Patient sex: F
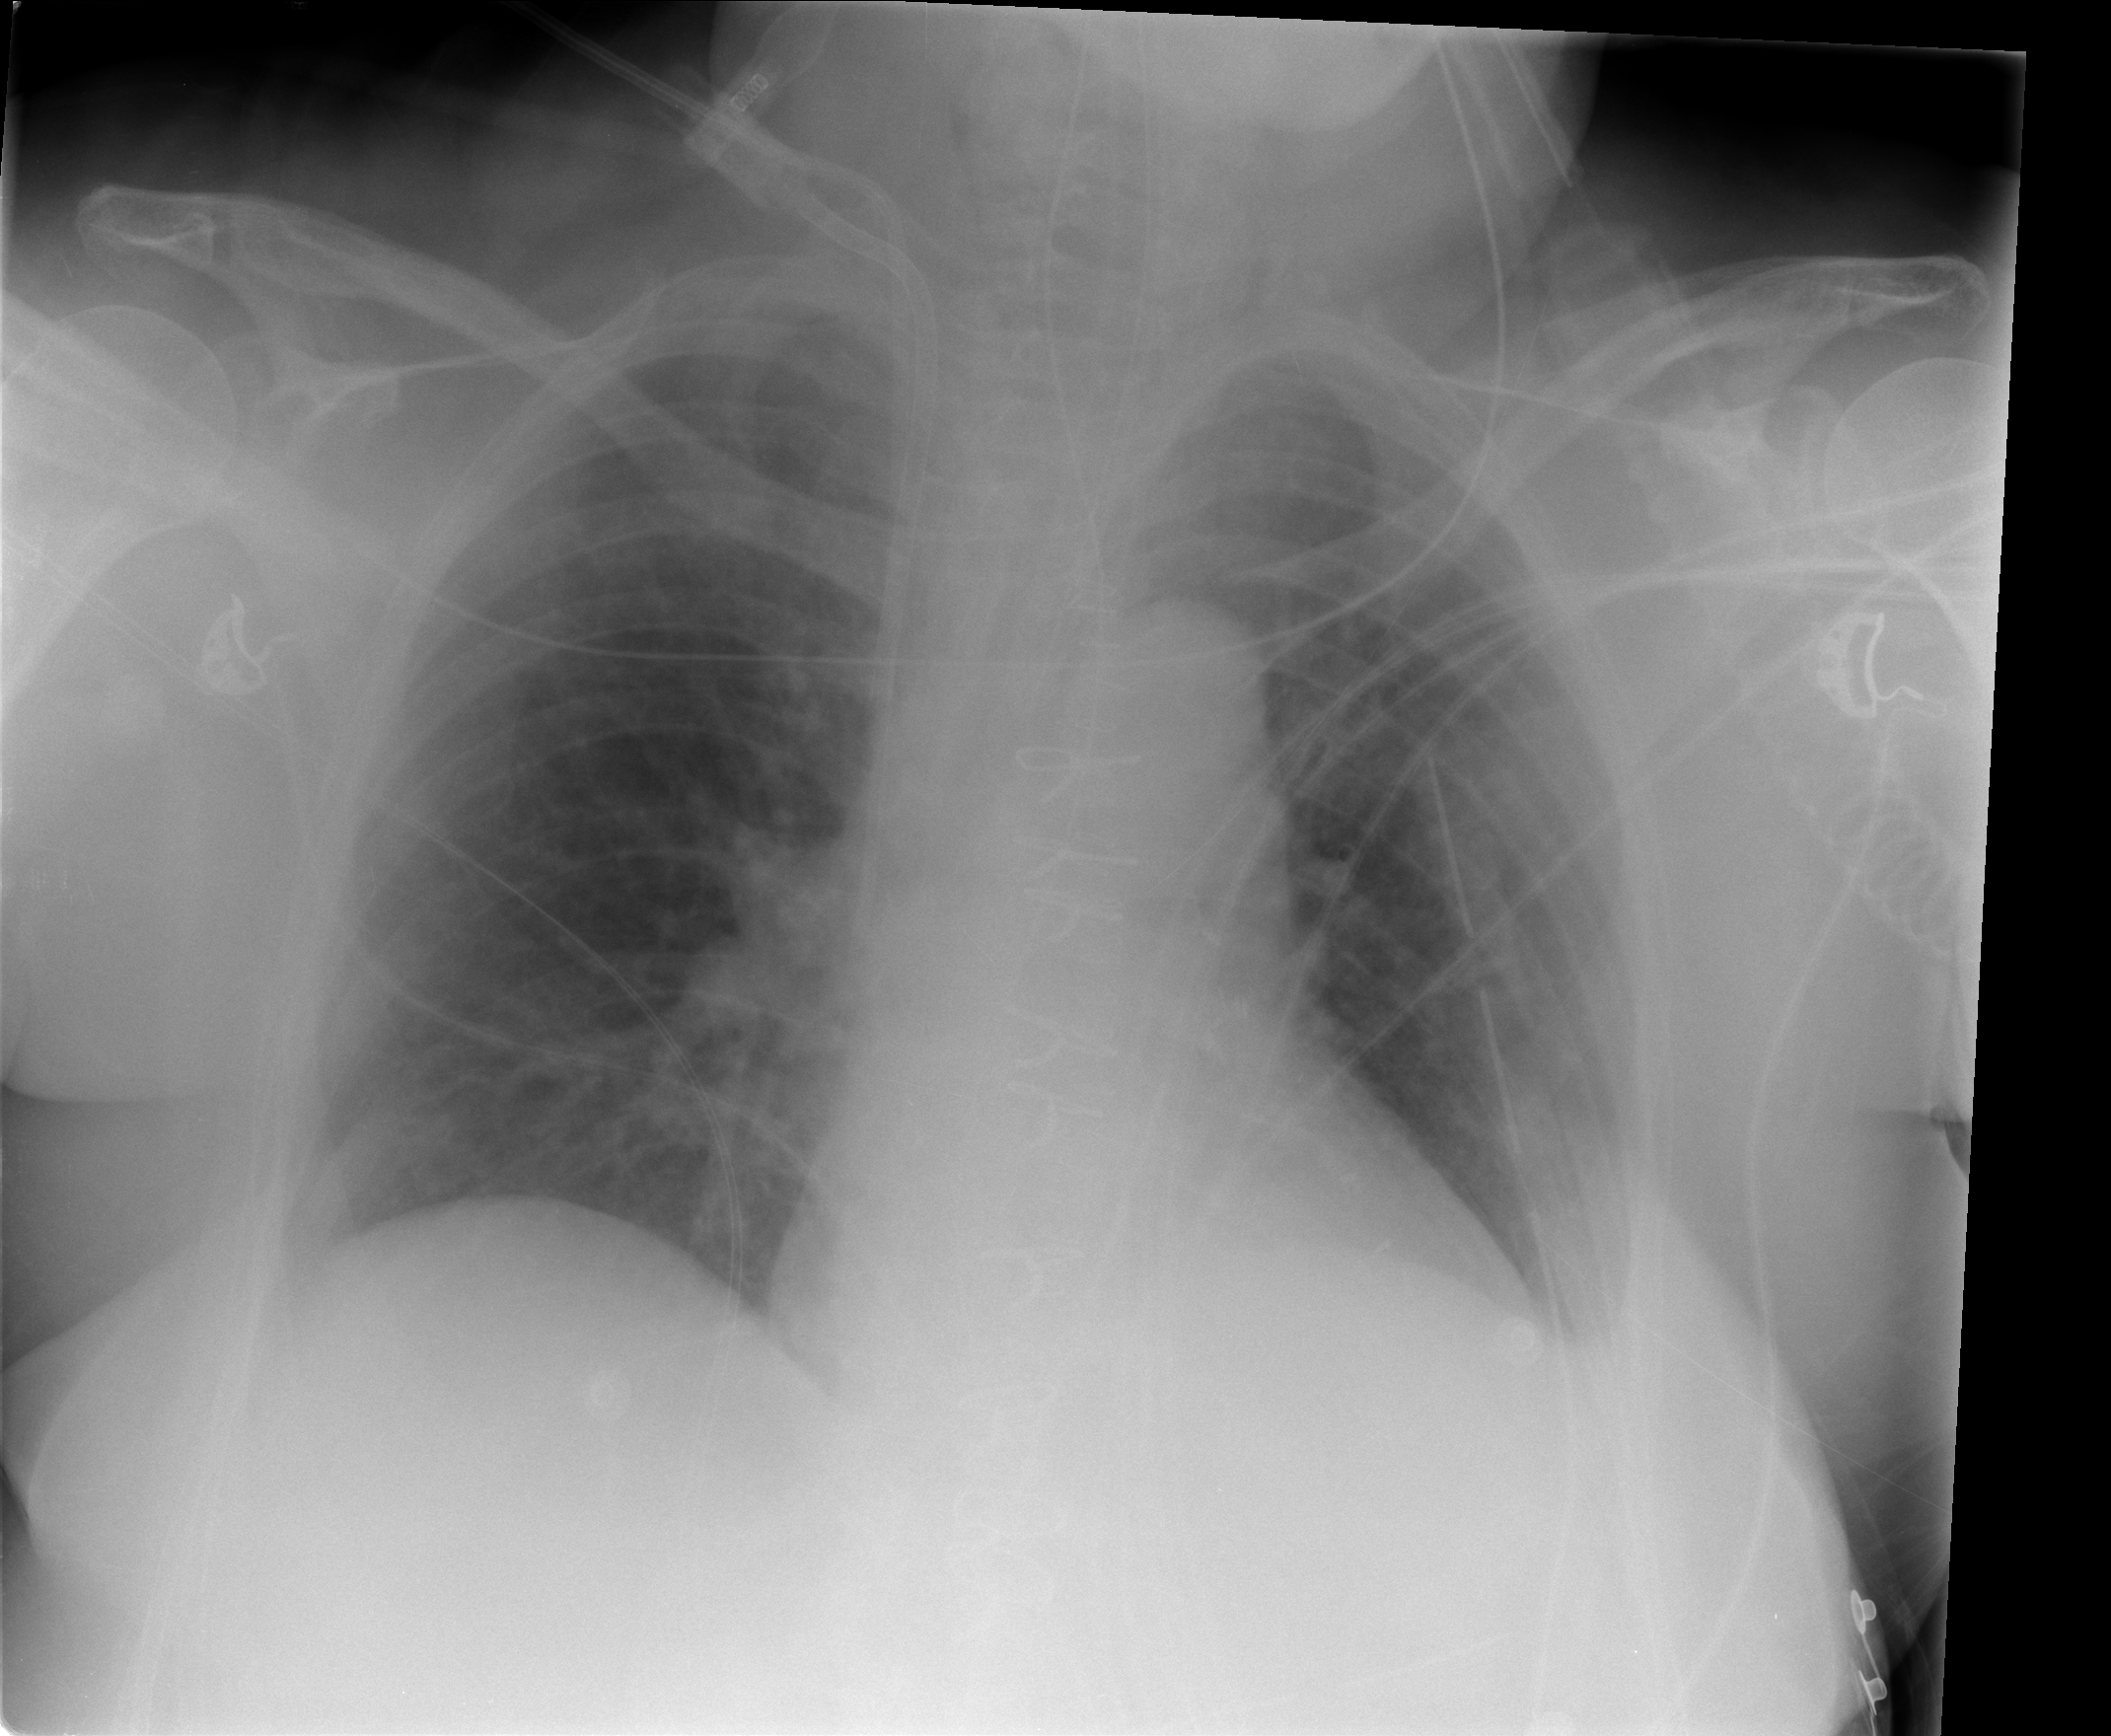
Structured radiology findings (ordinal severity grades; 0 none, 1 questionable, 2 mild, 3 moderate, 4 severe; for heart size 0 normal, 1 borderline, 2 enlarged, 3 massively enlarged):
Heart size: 1
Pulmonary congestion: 1
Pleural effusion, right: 1
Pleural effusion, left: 2
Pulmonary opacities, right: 0
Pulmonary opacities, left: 0
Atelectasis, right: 2
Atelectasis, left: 2